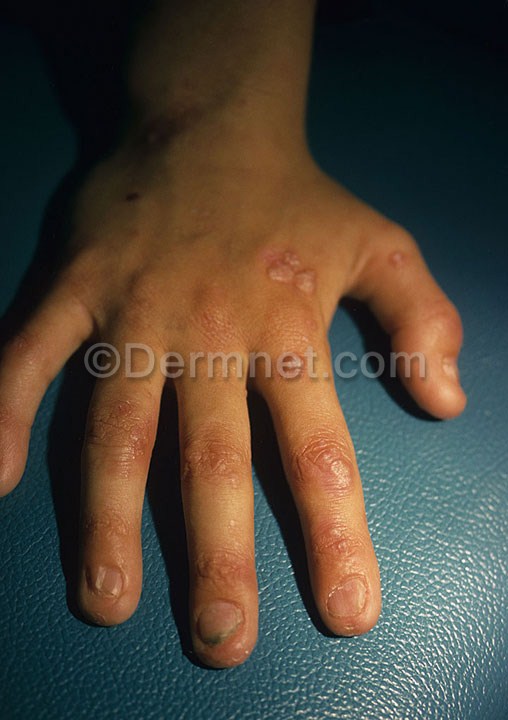
Disease: Bullous Disease Photos